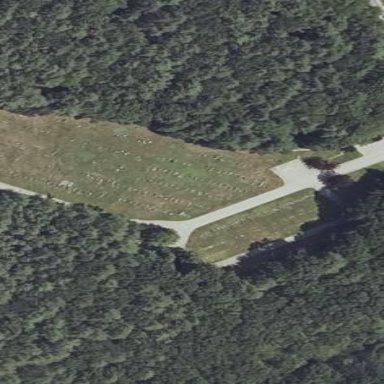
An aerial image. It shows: Cemetery.